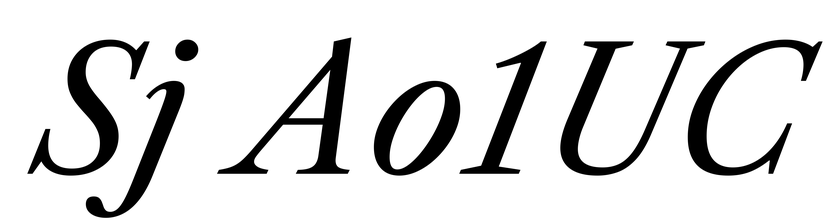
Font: LibreCaslonText-Italic_Italic